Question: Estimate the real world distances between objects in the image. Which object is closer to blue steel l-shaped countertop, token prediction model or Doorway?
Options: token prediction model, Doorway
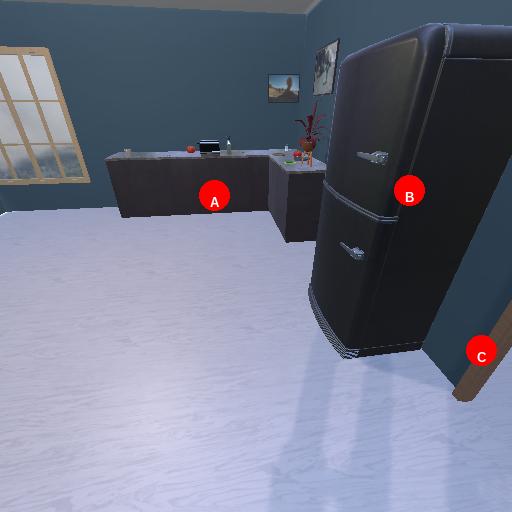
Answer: token prediction model